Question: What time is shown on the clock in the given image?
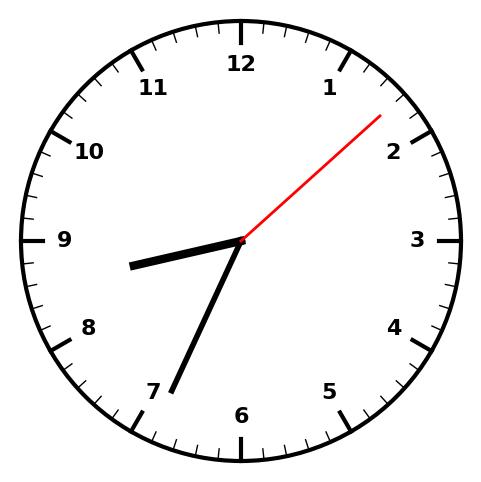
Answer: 08:34:08